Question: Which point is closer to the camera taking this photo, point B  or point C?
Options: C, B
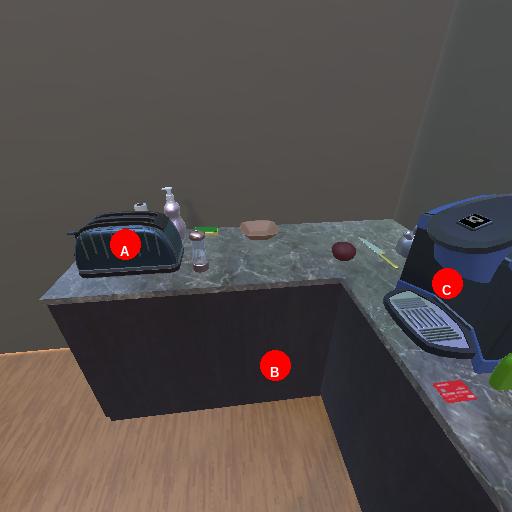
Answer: C